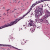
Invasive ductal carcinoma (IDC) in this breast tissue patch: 1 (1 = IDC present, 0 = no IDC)